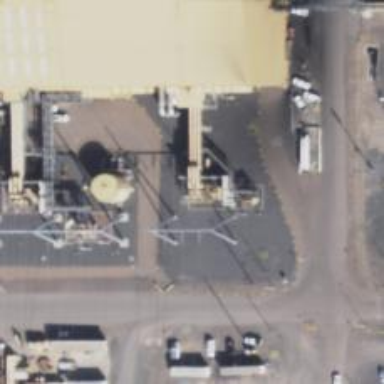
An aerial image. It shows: Generator is pictured.